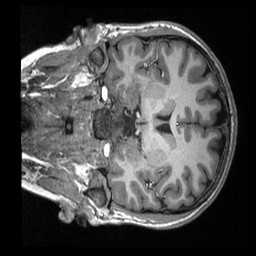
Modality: T1w
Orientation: coronal
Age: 27
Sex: female